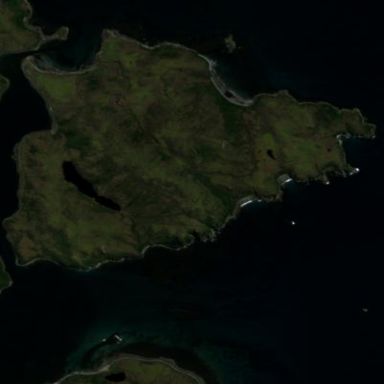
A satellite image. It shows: Island with natural coastline.